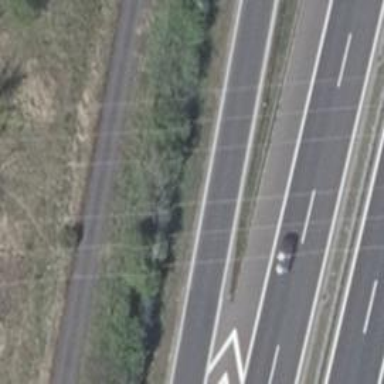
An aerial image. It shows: Motorway trunk link.